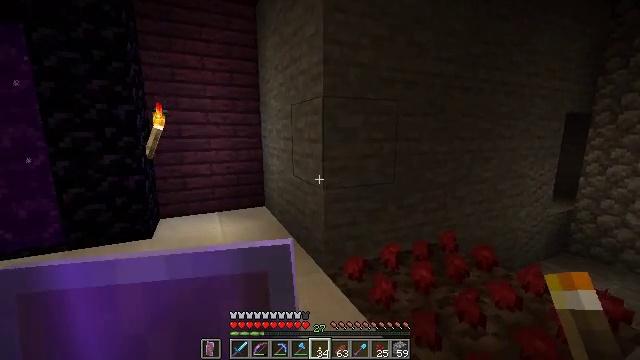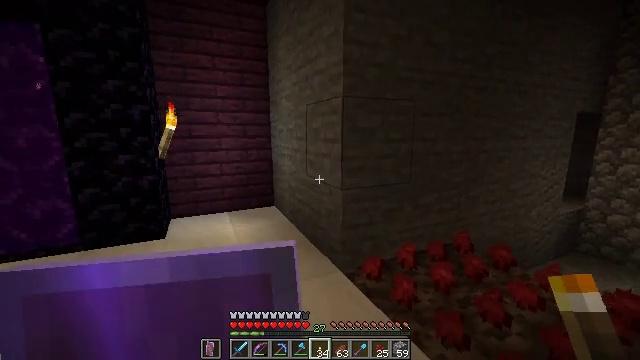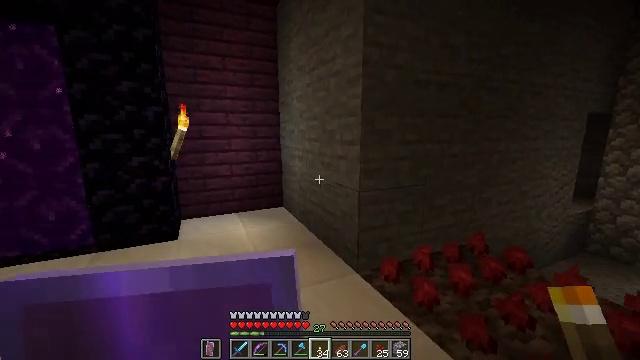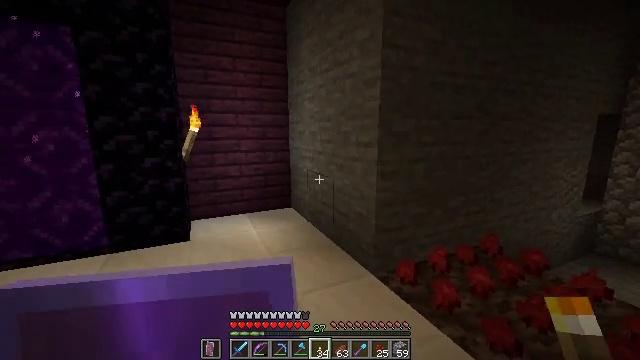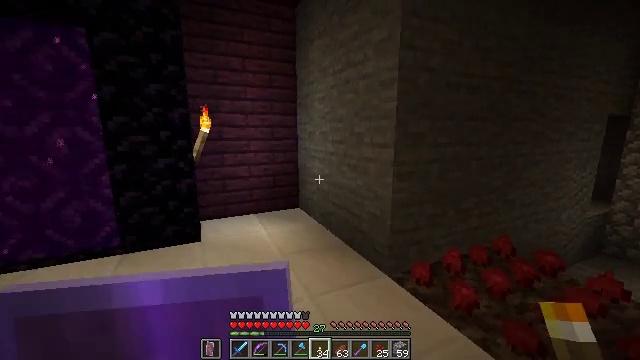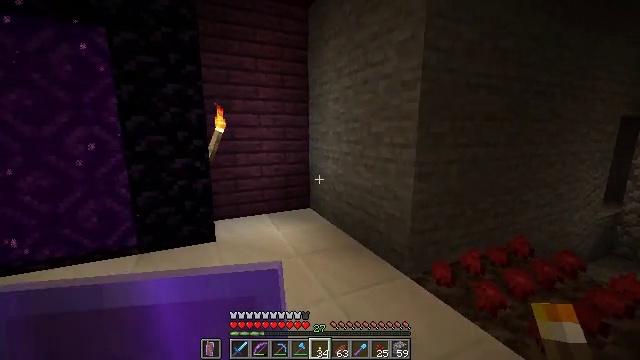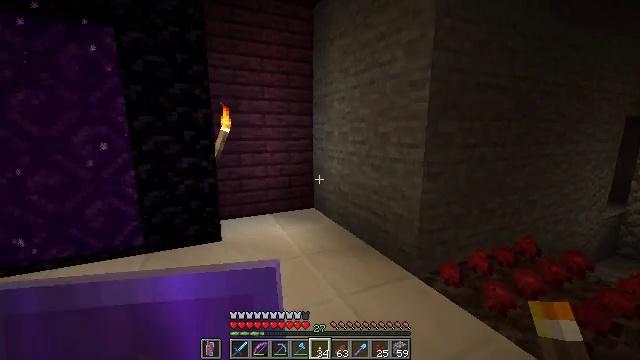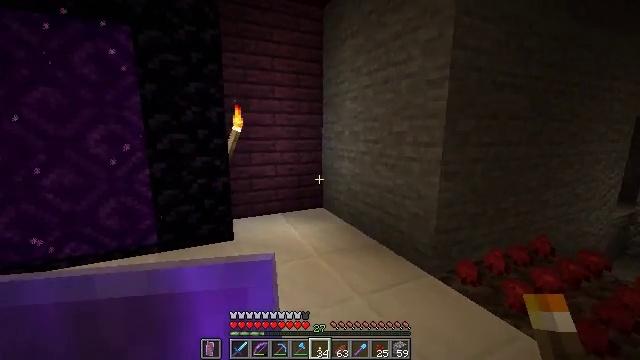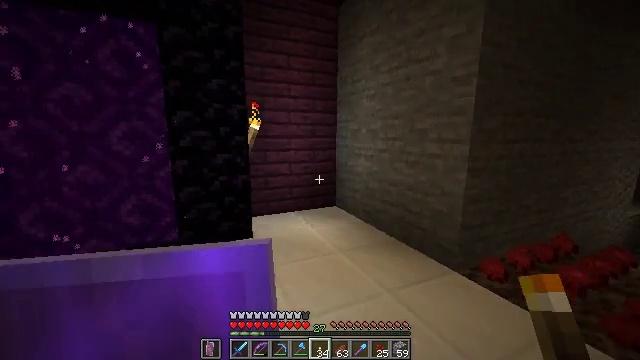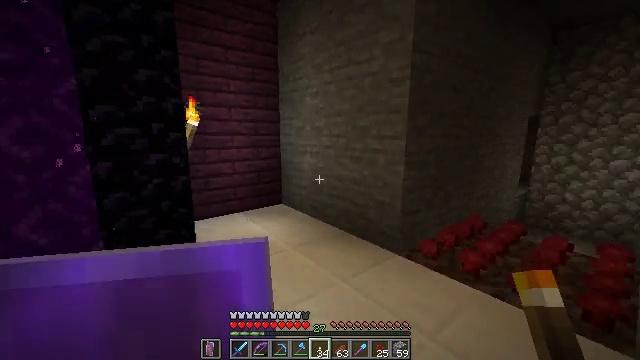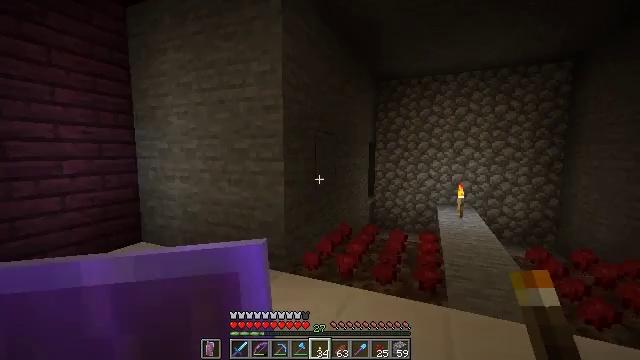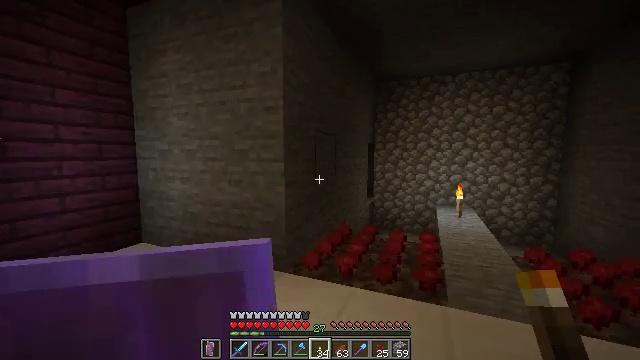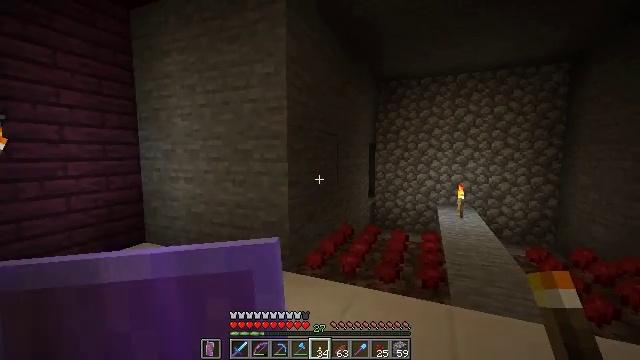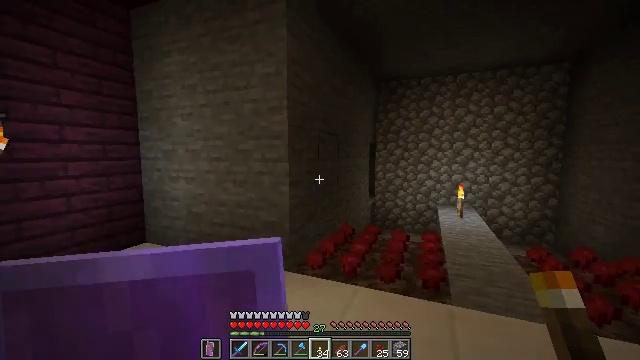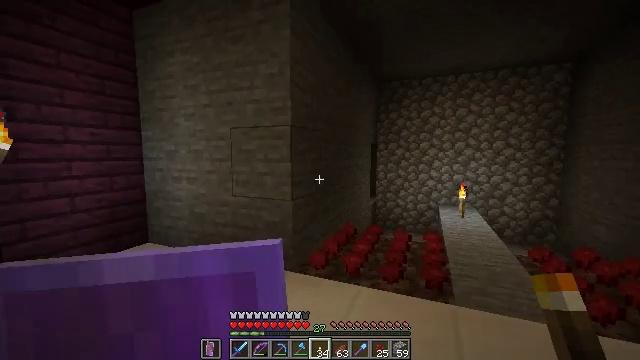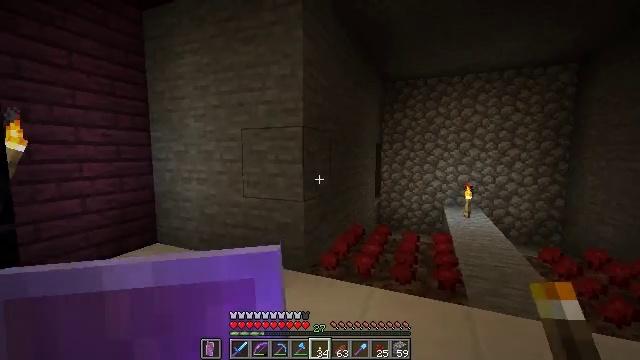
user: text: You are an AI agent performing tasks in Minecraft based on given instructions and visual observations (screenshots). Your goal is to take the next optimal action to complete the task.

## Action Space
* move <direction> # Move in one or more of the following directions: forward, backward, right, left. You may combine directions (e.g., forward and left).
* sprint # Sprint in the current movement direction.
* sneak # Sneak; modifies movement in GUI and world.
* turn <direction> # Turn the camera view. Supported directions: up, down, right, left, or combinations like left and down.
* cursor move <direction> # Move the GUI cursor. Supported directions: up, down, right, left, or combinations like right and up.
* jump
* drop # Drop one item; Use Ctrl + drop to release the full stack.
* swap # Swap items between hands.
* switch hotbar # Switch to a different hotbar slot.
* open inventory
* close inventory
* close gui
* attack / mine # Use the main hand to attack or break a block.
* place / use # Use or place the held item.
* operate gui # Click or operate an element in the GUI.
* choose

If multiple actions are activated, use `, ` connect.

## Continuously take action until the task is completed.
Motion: motion action
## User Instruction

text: Use four blackstone to craft polished blackstone.
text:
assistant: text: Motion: move left
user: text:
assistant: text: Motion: move left
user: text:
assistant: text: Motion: move left
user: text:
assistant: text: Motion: move left
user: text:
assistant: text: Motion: move left
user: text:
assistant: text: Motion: move left
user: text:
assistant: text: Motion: move left
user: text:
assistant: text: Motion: move left
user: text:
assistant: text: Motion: turn right
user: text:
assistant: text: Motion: turn right and up
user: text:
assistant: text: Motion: no_op
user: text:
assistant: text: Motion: no_op
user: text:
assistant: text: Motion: no_op
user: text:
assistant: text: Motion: move left
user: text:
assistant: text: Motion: move left
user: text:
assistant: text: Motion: move left, turn right
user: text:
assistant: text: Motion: move left, turn right
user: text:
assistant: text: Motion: move left, turn left and up
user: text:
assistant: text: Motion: move left
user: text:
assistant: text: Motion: no_op
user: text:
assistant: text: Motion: no_op
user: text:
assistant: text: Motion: no_op
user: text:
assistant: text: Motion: no_op
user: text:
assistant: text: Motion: turn right and down
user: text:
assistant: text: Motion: move forward, turn right and down
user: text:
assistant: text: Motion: move forward, turn right
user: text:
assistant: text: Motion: move forward and move right, turn right
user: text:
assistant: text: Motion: move forward and move right
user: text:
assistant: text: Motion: move forward and move right
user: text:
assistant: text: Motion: move forward and move right